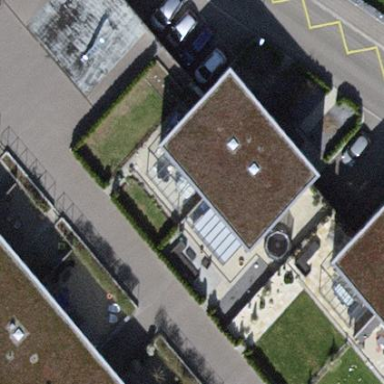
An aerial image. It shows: Flat-roofed semi-detached house.